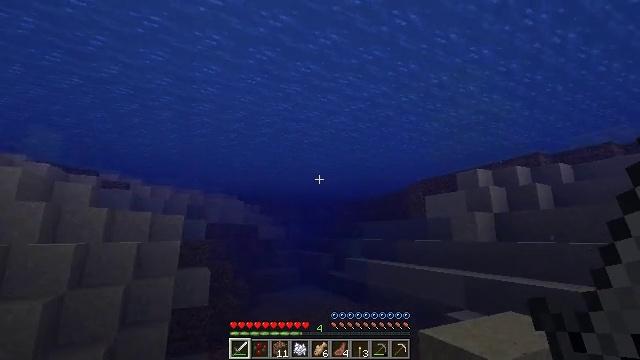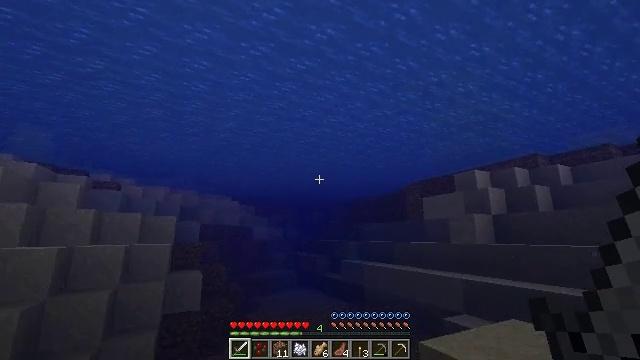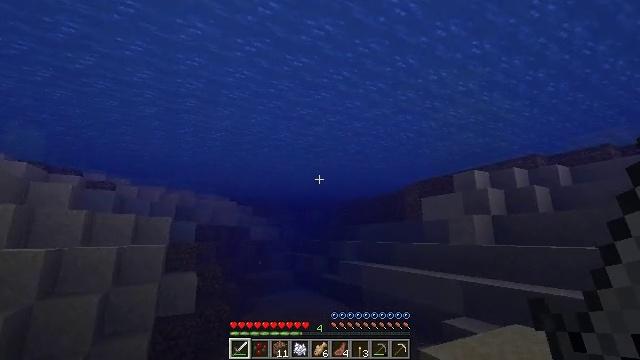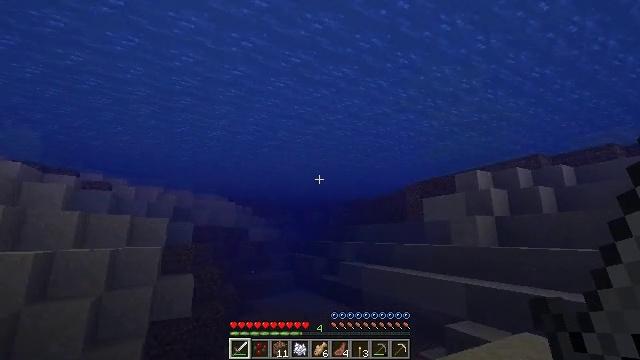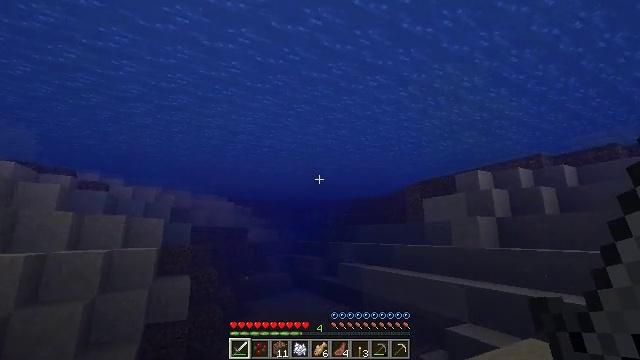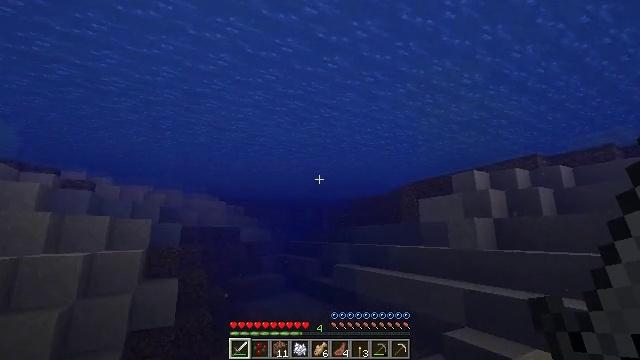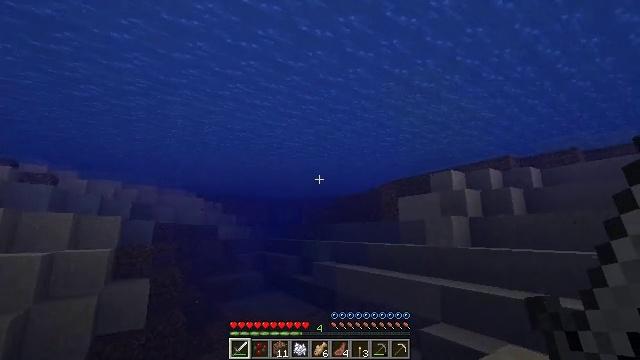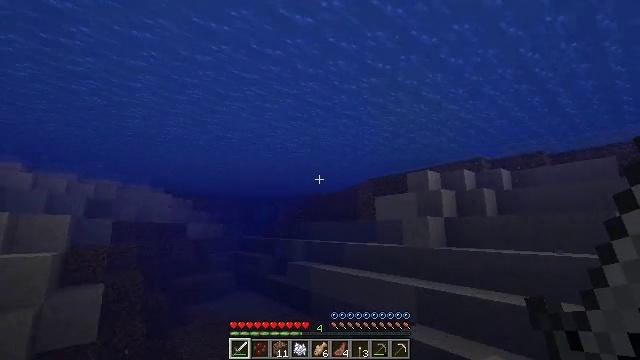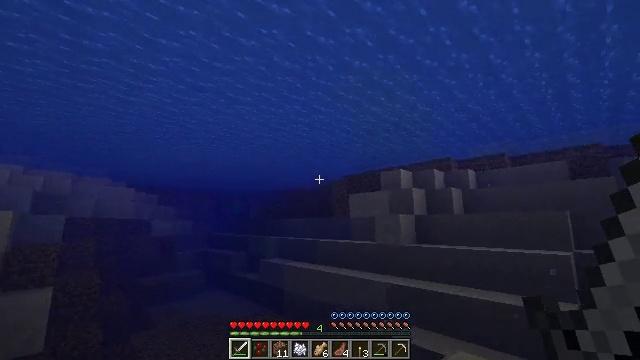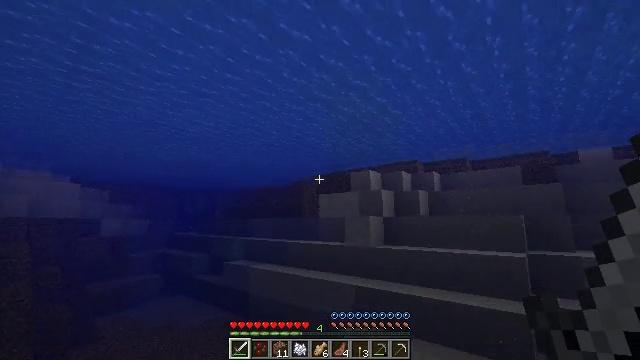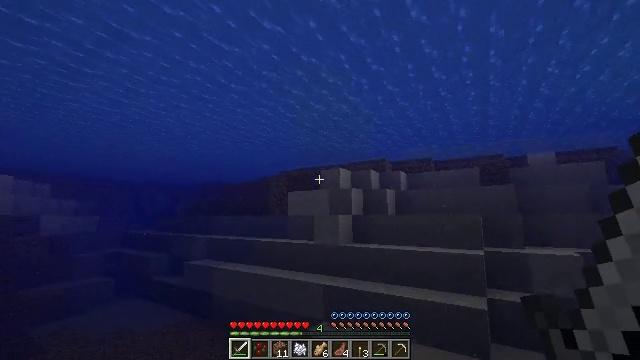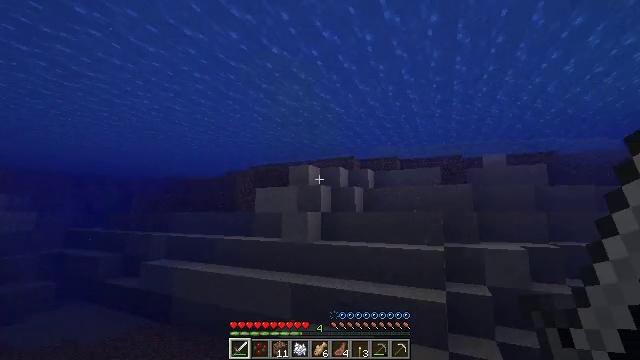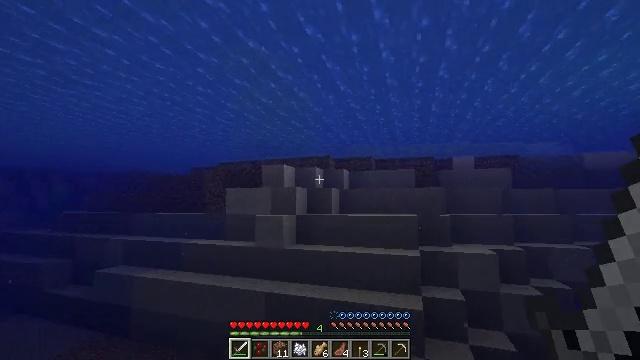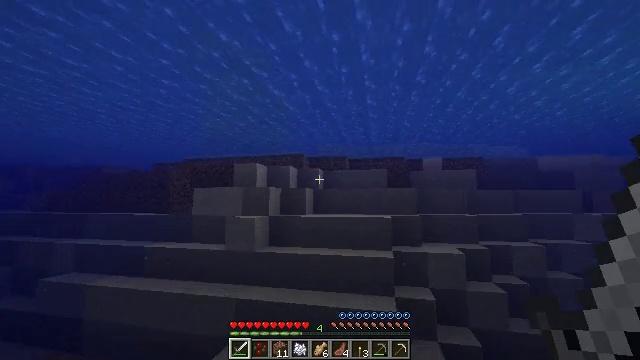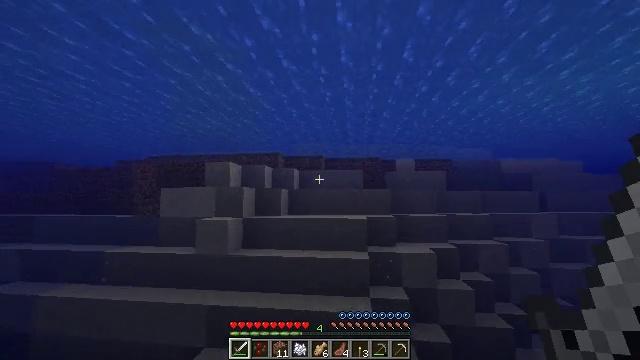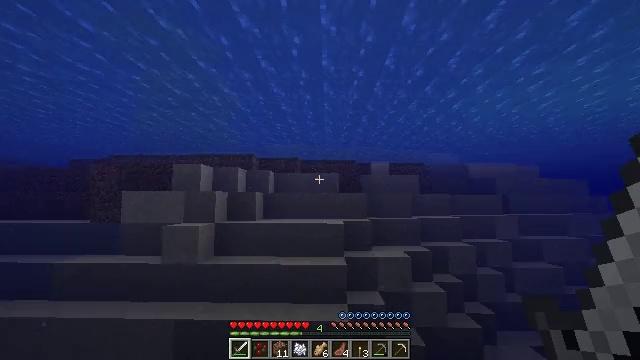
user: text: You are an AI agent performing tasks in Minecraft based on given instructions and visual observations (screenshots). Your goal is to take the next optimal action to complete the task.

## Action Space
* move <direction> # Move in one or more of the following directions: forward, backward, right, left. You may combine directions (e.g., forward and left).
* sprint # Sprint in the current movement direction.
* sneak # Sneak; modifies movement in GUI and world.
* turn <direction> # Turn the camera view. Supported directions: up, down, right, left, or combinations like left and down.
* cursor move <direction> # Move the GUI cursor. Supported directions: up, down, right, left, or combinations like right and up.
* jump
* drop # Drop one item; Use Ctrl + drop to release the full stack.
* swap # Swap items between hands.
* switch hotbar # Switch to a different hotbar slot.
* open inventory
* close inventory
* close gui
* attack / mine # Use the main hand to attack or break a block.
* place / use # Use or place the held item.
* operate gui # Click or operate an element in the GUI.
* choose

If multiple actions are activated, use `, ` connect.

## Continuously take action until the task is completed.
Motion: motion action
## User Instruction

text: Hunt a cod.
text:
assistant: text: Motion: move forward
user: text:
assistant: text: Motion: move forward
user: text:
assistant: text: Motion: move forward
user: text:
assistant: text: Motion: move forward
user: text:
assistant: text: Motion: move forward, turn right
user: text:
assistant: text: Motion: move forward, turn right
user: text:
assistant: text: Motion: move forward, turn right, jump
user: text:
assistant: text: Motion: move forward, turn right, jump
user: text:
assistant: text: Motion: move forward, turn right, jump
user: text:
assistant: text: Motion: move forward, turn right and down, jump
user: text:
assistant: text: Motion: move forward, turn right and down, jump
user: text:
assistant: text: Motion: move forward, turn right and down, jump
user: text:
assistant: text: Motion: move forward, turn right, jump
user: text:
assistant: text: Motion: move forward, turn right, jump
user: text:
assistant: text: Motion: move forward, turn right
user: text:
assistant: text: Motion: move forward, turn right
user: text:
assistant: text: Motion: move forward, turn right
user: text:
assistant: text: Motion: move forward
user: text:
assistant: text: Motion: move forward
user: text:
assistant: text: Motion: move forward
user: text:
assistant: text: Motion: move forward
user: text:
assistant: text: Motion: move forward
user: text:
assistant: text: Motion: move forward, jump
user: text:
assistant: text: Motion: move forward, jump
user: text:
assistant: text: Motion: move forward, jump
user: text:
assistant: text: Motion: move forward, jump
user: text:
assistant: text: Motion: move forward, jump
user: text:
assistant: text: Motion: move forward
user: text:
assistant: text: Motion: move forward
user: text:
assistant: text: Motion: move forward